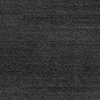
Atmospheric dust classification: dusty